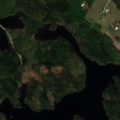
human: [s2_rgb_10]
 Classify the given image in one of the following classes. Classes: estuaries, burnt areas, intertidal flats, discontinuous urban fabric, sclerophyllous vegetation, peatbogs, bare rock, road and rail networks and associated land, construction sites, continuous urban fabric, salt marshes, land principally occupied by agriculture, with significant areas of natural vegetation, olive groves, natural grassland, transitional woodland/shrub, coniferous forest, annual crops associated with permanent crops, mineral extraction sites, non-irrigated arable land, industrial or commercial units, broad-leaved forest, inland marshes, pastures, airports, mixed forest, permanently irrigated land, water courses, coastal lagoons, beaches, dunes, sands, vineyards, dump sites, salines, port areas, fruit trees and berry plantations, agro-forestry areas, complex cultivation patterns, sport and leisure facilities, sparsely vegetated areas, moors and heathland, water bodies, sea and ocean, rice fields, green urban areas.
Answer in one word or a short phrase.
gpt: land principally occupied by agriculture, with significant areas of natural vegetation, coniferous forest, mixed forest, transitional woodland/shrub, water bodies